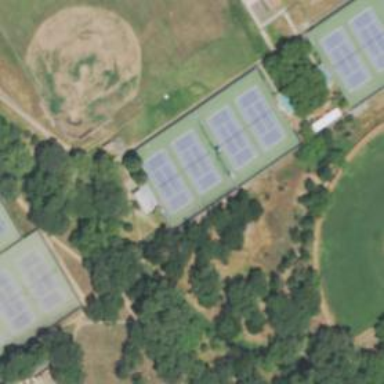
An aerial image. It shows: Tennis court on pitch.